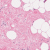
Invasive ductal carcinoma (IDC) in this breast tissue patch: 0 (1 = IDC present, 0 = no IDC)